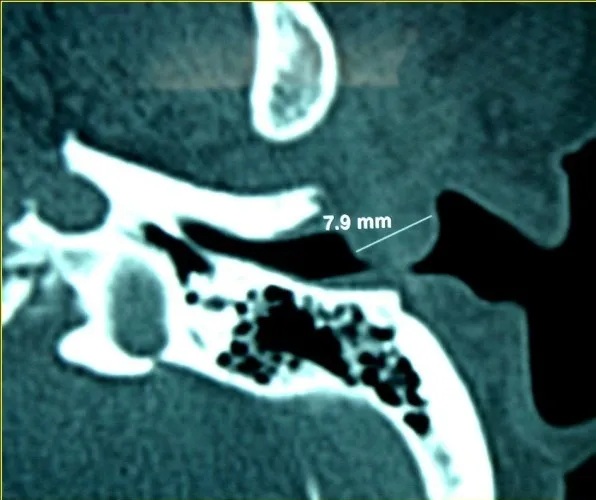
Axial, soft tissue window CT scan demonstrating a polypoid soft tissue mass located at the posterior canal wall extending from the entrance to the bone-cartilage limit of the auditory canal, 7.9 mm in diameter.
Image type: radiology (ct)